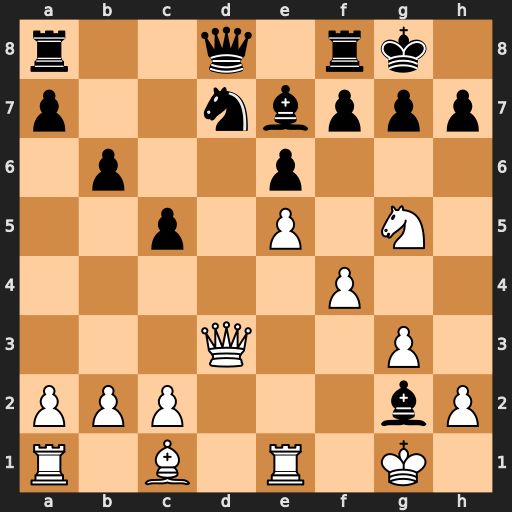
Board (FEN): r2q1rk1/p2nbppp/1p2p3/2p1P1N1/5P2/3Q2P1/PPP3bP/R1B1R1K1
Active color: w
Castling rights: -
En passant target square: -
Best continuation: Qxh7#